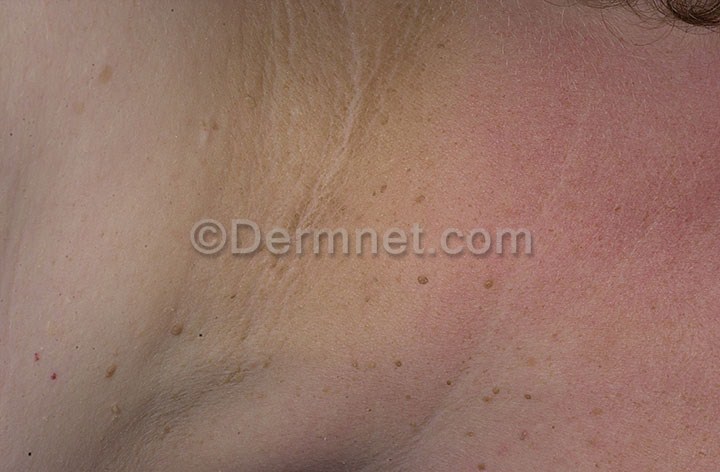
Disease: Systemic Disease